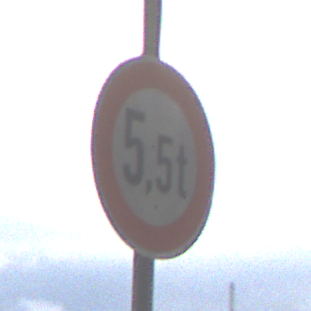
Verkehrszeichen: TatsaechlicheMasse
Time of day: MorningAfternoon
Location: Roofed (Urban)
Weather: PartlyCloudy
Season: NotSpecified
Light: Natural